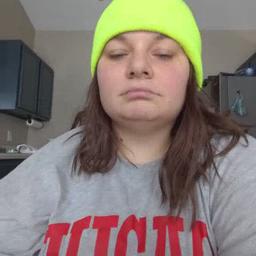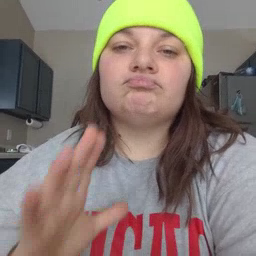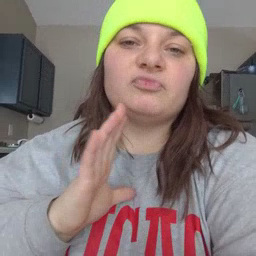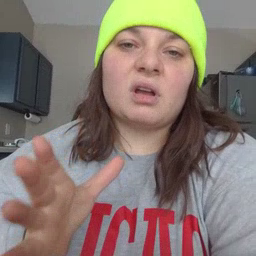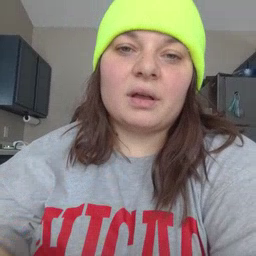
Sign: fine